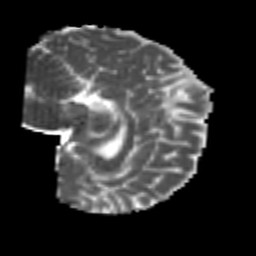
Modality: MD
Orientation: sagittal
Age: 26
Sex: female
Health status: healthy
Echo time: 0.074 s